Question: i am using windows 7 for learning assembly language.I am using NASM for creating object files and mingw for creating executable files.
i am using the following commands for compile and run executable files
'''
del hello.o
del hello.exe
nasm -f elf hello.asm
ld hello.o -o hello.exe
hello
'''
while running the hello.exe file,an error message showing "hello.exe has stoped working"
while using the following command
'''
nasm -f bin hello.asm -o program.exe
'''
i have got an error shown below

my program code
'''
global _start ; global entry point export for ld
section .text
_start:
; sys_write(stdout, message, length)
mov eax, 4 ; sys_write syscall
mov ebx, 1 ; stdout
mov ecx, message ; message address
mov edx, length ; message string length
int 80h
; sys_exit(return_code)
mov eax, 1 ; sys_exit syscall
mov ebx, 0 ; return 0 (success)
int 80h
section .data
message: db 'Hello, world!',0x0A ; message and newline
length: equ $-message ; NASM definition pseudo-instruction
'''
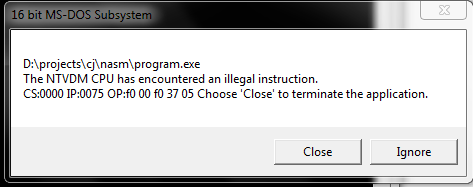
Answer: What you have there is code ('int 0x80', 'sys_write' and 'sys_exit' being kernel system calls for rather low-level stuff).
I'm not convinced it's a good idea to try and call the Linux kernel when you're running on the Windows operating system. That's unlikely to end well :-)
MinGW is minimalist GNU for a way of using the 'gcc' toolchain for writing Windows applications. You have to therefore follow the Windows rules.